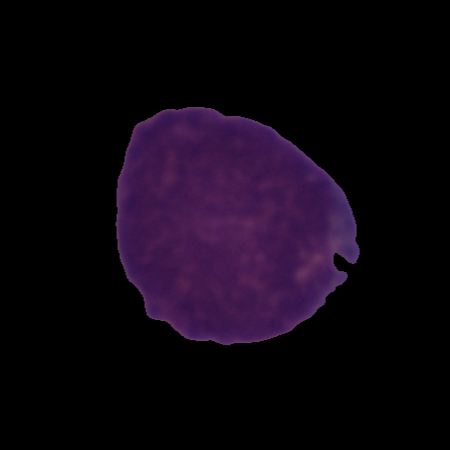
Label: cancer